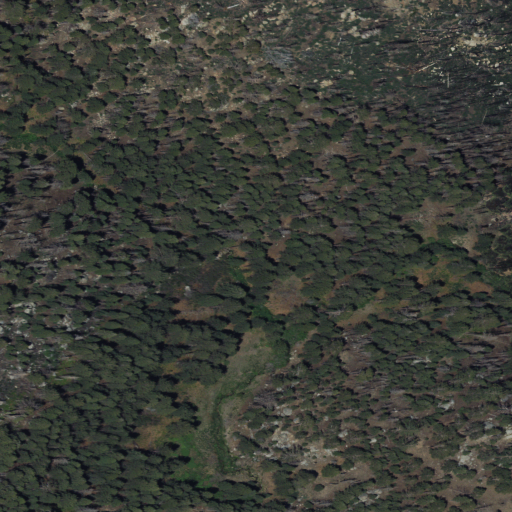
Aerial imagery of plain(s) in California named Skunk Cabbage Meadow containing evergreen forest and shrub